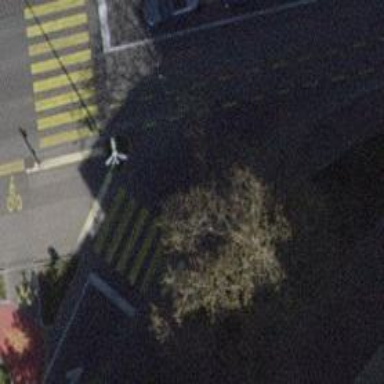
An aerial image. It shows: Footway with asphalt surface featuring zebra crossing.